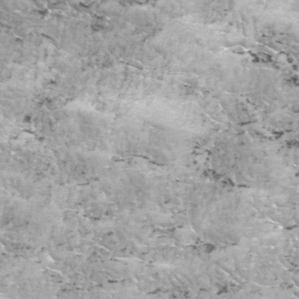
Label: frost